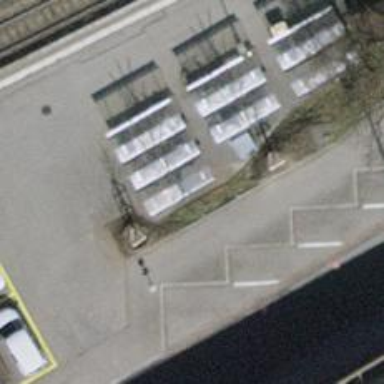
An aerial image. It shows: Recycling container at amenity designated for recycling.